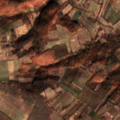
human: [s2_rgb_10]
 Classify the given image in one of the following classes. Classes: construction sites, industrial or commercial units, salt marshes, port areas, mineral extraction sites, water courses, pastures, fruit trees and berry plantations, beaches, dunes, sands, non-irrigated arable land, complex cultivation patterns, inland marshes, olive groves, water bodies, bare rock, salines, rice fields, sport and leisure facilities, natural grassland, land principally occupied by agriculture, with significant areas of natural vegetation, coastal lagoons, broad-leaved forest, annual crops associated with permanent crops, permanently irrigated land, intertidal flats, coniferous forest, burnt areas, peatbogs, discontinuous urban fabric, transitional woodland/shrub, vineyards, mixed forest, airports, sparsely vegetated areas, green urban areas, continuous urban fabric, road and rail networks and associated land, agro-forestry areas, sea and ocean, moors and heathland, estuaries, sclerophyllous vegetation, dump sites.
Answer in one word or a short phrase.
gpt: complex cultivation patterns, land principally occupied by agriculture, with significant areas of natural vegetation, broad-leaved forest